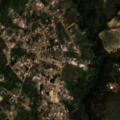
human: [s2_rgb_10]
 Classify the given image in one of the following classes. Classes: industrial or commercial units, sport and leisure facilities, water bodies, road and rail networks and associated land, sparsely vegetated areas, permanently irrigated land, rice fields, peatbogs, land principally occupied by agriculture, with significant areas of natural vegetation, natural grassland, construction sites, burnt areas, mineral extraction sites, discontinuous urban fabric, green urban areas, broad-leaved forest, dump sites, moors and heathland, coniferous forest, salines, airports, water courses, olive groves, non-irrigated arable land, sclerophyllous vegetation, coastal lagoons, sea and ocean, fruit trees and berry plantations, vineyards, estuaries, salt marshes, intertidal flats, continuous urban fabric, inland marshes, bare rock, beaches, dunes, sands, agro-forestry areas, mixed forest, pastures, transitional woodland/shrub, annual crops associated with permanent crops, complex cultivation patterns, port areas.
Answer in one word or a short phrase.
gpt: discontinuous urban fabric, non-irrigated arable land, permanently irrigated land, complex cultivation patterns, land principally occupied by agriculture, with significant areas of natural vegetation, broad-leaved forest